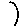
Label: moon